Question: ## Background
I've made a tiny SDK for bitmap handling using JNI (link <URL>.
It has only 2 projects : a sample project (demonstrates usage of the SDK), and the SDK itself .
The SDK project is an Android project, and it includes some C/C++ code within it.
## The problem
For some reason, even though when I've created the project , everything went fine, now that I try to get the library project and import it to Eclipse, and then I open the CPP file I've made, I see plenty of errors on it, as such:

## The question
Why does it occur? How do I import the project correctly? Can I help whoever is using this to be able to import it nicely?
I've tried to create a totally new project with JNI and just copied (carefully) the files from my library, and it compiled fine, but that's not a nice way to import a project...
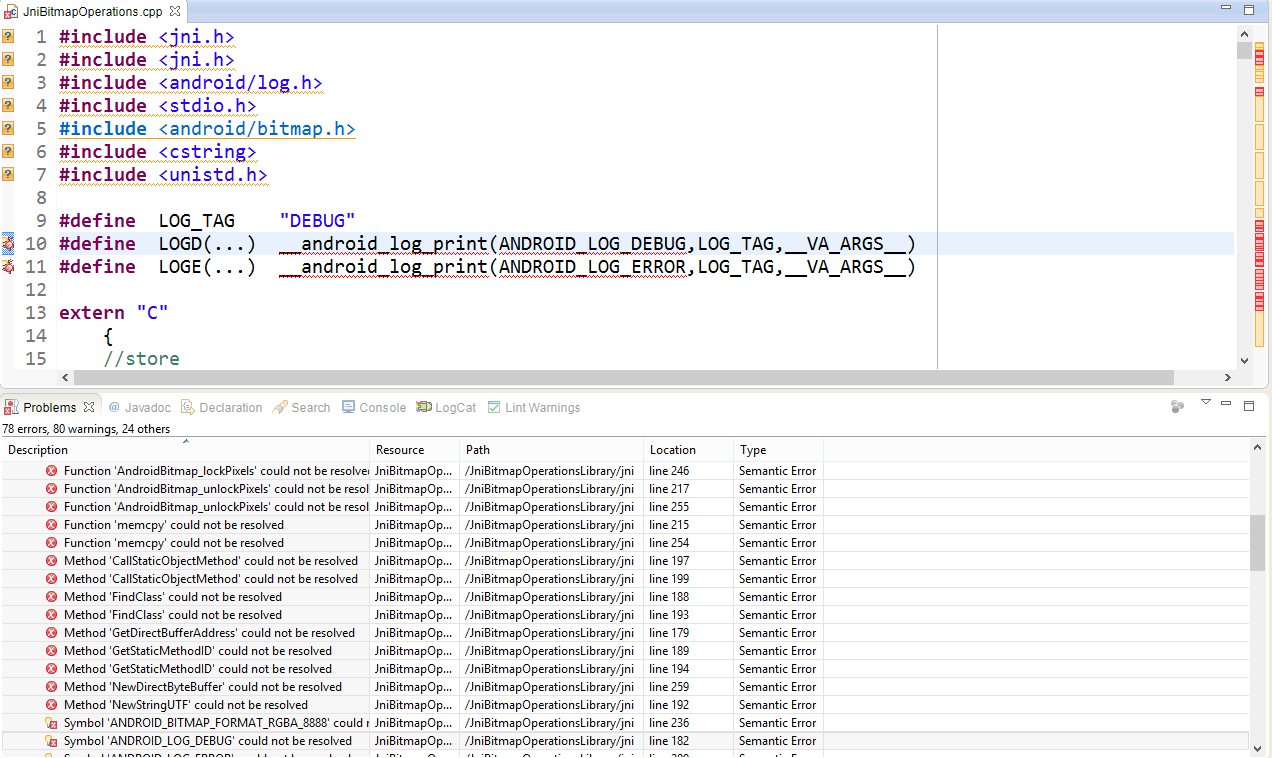
Answer: This eclipse error happens often , and your solution (starting a empty project then adding the files) is the fastest work-around, and we all use it when it comes to this.
Another solution would be to remove the c nature and Android nature and add again these natures to the project (often times this works as well).
When a new project is created, Eclipse will add it's natures and it's tool chains. If you import an old project, these toolchains / natures might be badly imported.
For a project containing c and c++ , you will need to have cnature and ccnature defined in your ".project" file. For android you need Android Nature.
For compiling android, you will need to have com.android.gcc as the toolchain defined in your .cproject file.
Depending on the version of ADT / CDT / Eclipse , the value from the toolchains in .cproject differs, hence they aren't easy to import from machine to machine.
My guess is you have your storm of errors because the .cproject file was generated wrongfully .
EDIT
After Android Developer's further research, a faster way to bypass Eclipse's limitation caused by how native nature is added to a project can be done in the following steps:
1. delete from the ".project" file the "cnature" and "ccnature" <nature>org.eclipse.cdt.core.cnature</nature>
<nature>org.eclipse.cdt.core.ccnature</nature>
2. delete the ".cproject" file from eclipse workspace
3. remove all generated files and folders : libs, obj, gen and bin
4. Re-add the native support for android via the "android tools" context menu
Thank you android developer.